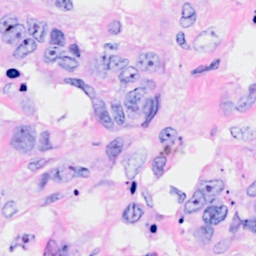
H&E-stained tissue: Breast